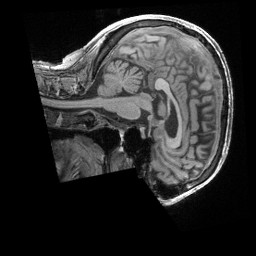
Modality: T1w
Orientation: sagittal
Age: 72
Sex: male
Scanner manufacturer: siemens
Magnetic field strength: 3 T
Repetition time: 2.4 s
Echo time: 0.00228 s